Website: crate-barrel
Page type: delivery-shipping
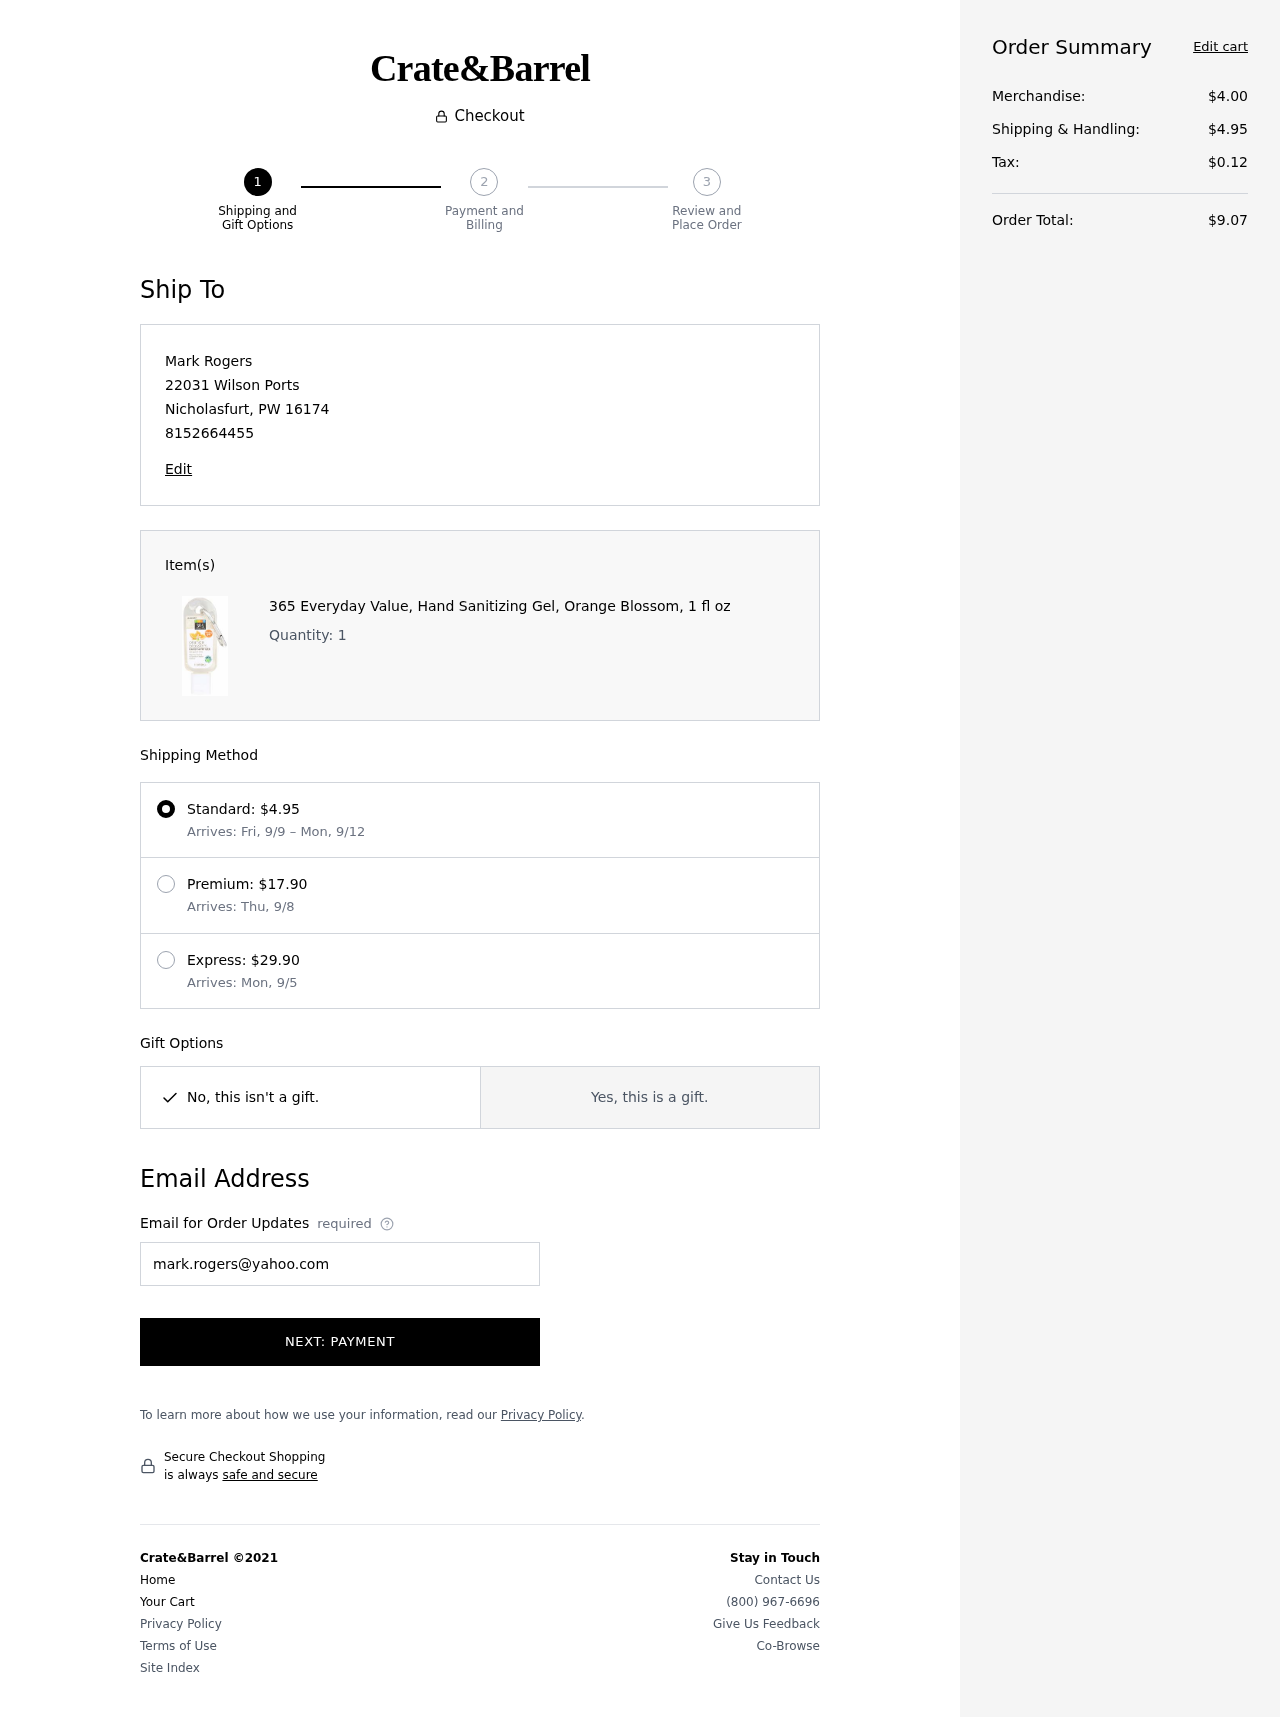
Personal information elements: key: PII_CITY
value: Nicholasfurt
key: PII_EMAIL
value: mark.rogers@yahoo.com
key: PII_FULLNAME
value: Mark Rogers
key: PII_PHONE
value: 8152664455
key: PII_POSTCODE
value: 16174
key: PII_STATE_ABBR
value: PW
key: PII_STREET
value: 22031 Wilson Ports
Product elements: key: PRODUCT1_NAME
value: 365 Everyday Value, Hand Sanitizing Gel, Orange Blossom, 1 fl oz
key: PRODUCT1_QUANTITY
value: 1
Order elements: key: ORDER_SHIPPING_COST
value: $4.95
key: ORDER_SHIPPING_DATE
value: Fri, 9/9
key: ORDER_DELIVERY_DATE
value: Mon, 9/12
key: ORDER_SHIPPING_COST2
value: $17.90
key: ORDER_DELIVERY_DATE2
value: Arrives: Thu, 9/8
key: ORDER_SHIPPING_COST3
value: $29.90
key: ORDER_DELIVERY_DATE3
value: Arrives: Mon, 9/5
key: ORDER_SUBTOTAL
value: $4.00
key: ORDER_TAX
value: $0.12
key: ORDER_TOTAL
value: $9.07